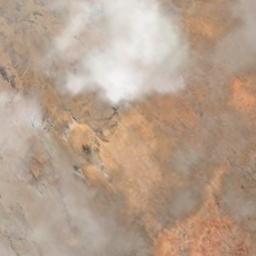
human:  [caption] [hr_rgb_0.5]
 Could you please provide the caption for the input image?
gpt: The white cloud is above bare land .

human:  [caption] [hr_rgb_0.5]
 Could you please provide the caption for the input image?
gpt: White clouds on khaki ground .

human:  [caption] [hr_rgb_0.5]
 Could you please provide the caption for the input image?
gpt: The stratus clouds and cumulus clouds are located above the wasteland .

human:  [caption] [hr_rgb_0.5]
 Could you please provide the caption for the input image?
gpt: A humongous cloud of white clouds floated above the hills .

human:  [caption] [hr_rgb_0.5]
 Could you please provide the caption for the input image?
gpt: There are some gauzy gray clouds over a brown plain .